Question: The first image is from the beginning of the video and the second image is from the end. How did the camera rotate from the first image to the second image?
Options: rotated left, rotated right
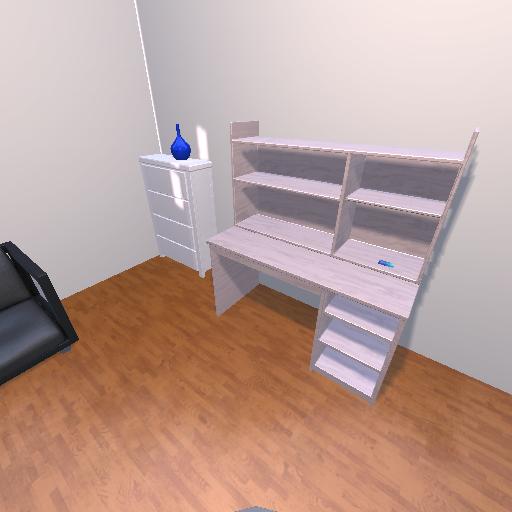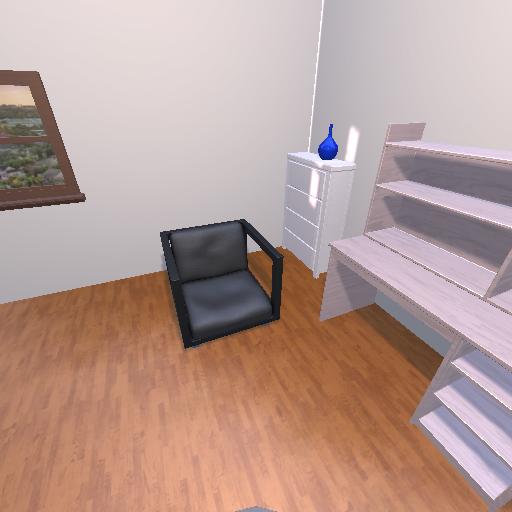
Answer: rotated left